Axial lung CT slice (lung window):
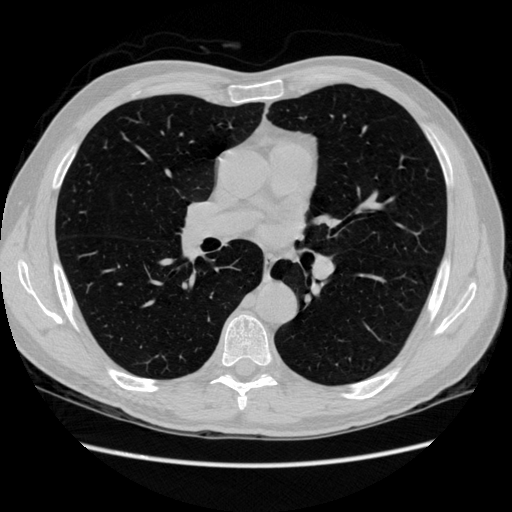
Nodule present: no